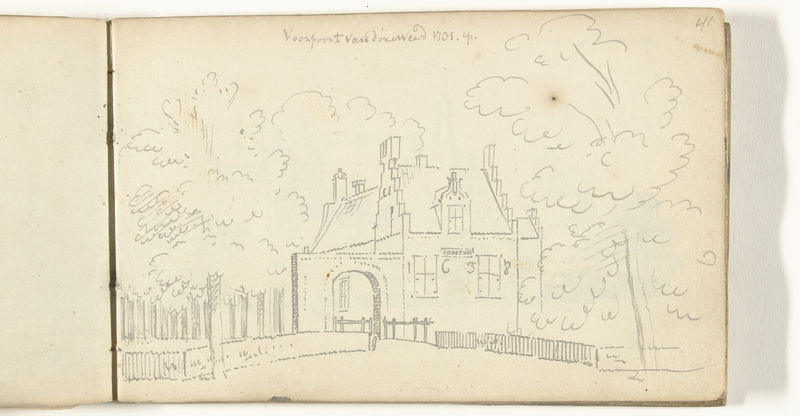
Titel: Kasteelpoort van kasteel Doorwerth te Doorwerth
Künstler: Abraham de (II) Haen
Standort: Amsterdam
Institution: Rijksmuseum
Schlagwörter: gemälde, wolken, bäume, landschaft, fenster, dach, haus, zaun, schrift, bogen, grafik, arch, architecture, white, window, black, grey, old, windows, eingang, buch, stone, tree, building, house, landscape, nature, roof, trees, forest, garden, plants, road, drawing, paper, sketch, fence, arc, archway, draft, gate, mansion, study, pencil, book, bodem, chimney, chimneys, dutch, gilb, trunks, yellowed, early sketch, 41, 1731, frence, stepped roof, 1701, 1638